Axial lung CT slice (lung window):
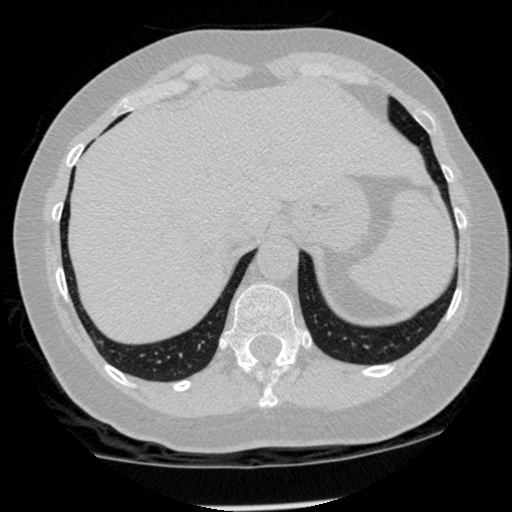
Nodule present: no